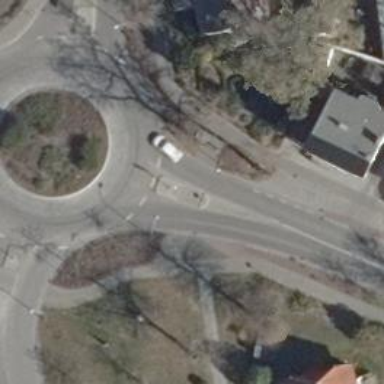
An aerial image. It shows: Traffic calming island.